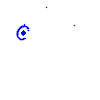
Particle: pion